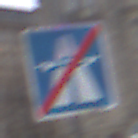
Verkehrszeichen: EndeAutbahn
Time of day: Midday
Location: Outdoor (Urban)
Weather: Overcast
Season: NotSpecified
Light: Natural